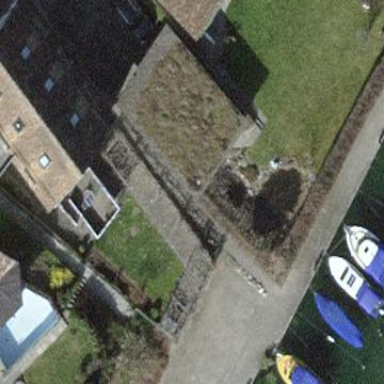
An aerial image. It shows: Group of garages.